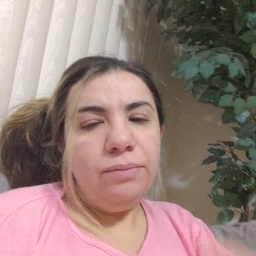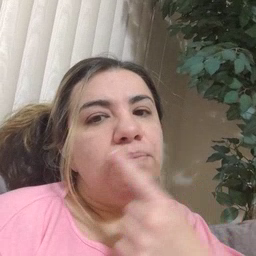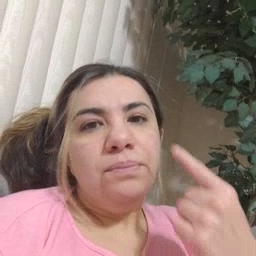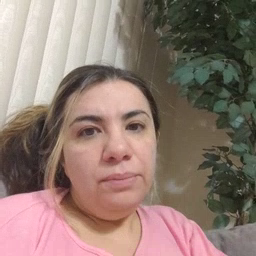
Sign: lips